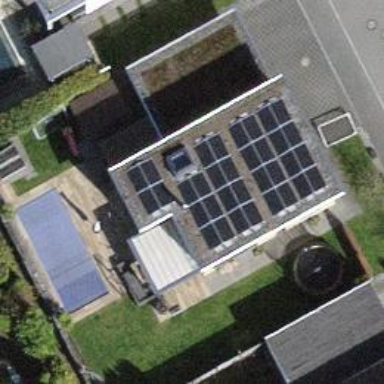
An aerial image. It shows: Solar power generator.